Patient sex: F
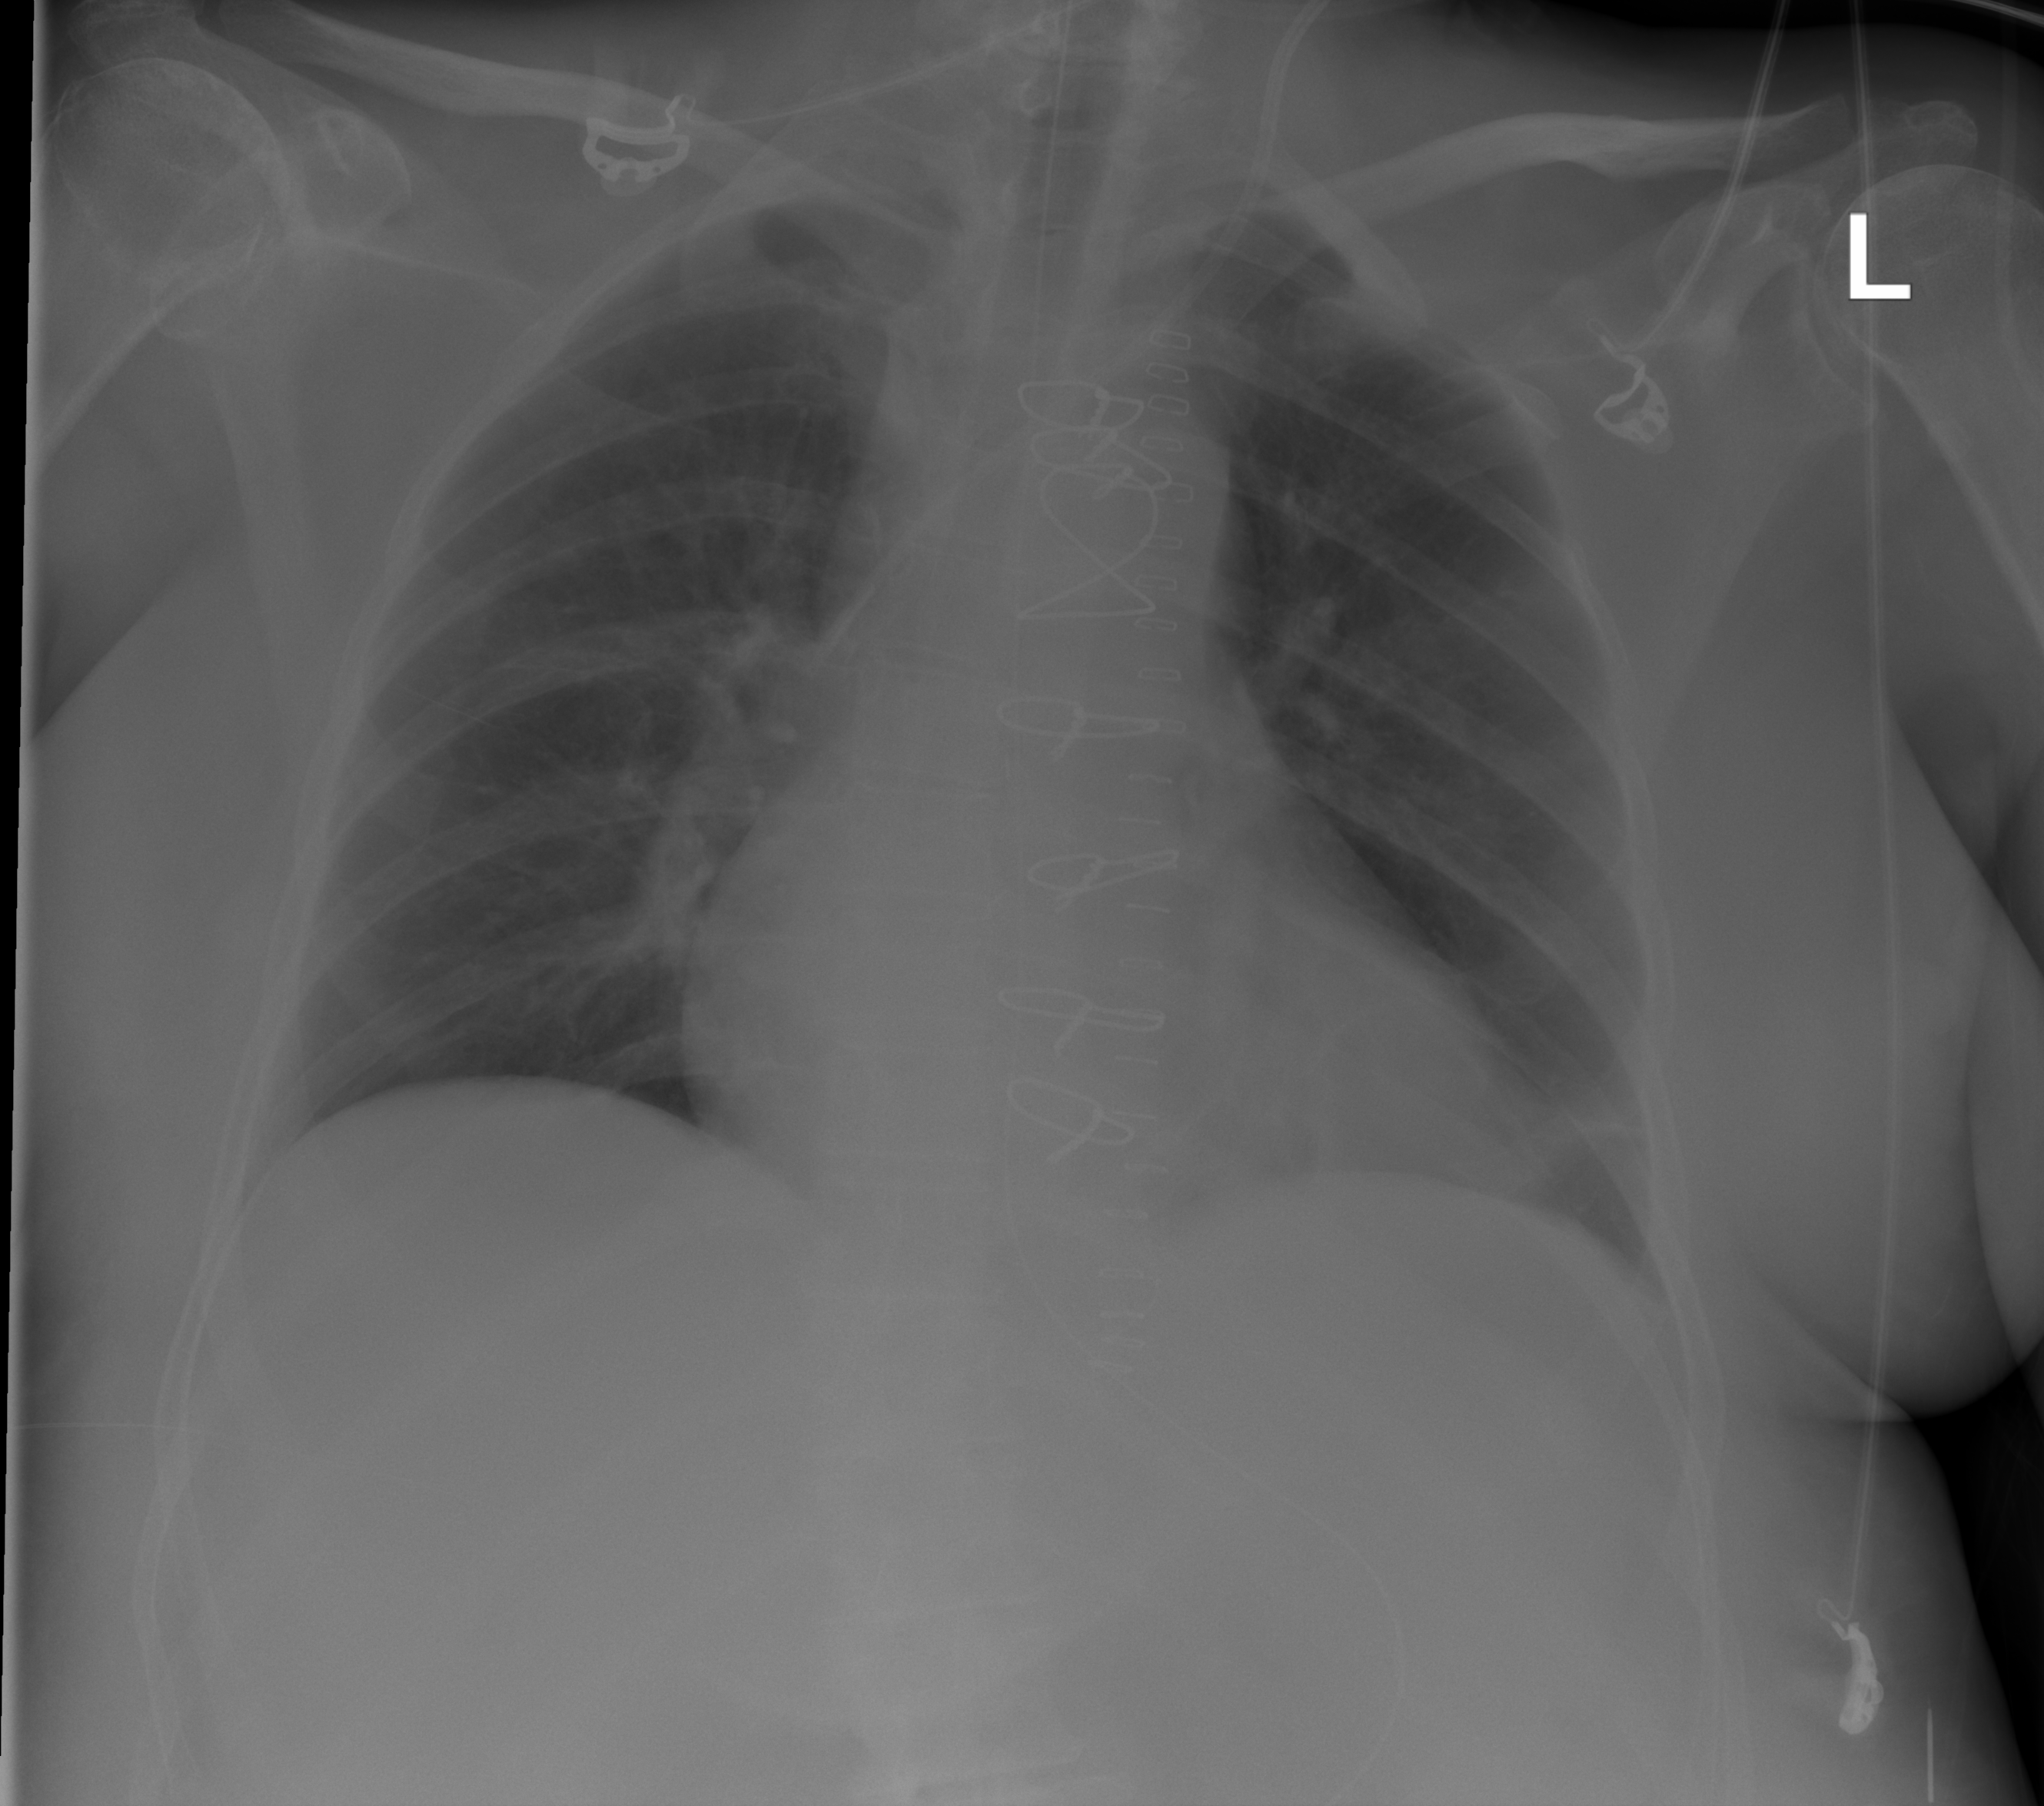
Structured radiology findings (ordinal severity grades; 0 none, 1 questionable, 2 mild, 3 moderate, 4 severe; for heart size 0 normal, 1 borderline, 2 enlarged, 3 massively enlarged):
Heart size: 0
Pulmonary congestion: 1
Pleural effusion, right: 0
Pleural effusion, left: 1
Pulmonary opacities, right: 0
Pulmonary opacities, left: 0
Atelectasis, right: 0
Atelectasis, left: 2